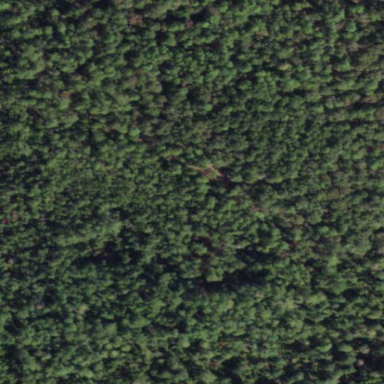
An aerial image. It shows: Mixed woodland with various types of leaves.